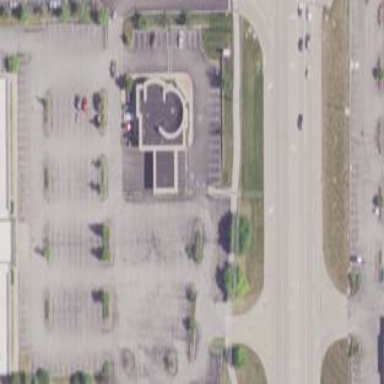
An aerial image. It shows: Parking area.